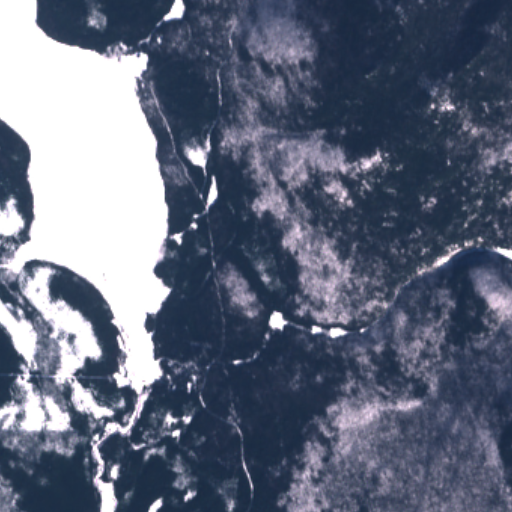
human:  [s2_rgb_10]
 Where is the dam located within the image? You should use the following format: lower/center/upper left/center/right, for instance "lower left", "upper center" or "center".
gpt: The dam is located in the lower left of the image.
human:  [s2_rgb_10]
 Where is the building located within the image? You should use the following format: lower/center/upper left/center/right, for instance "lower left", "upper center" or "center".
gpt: The building is located in the upper left of the image.
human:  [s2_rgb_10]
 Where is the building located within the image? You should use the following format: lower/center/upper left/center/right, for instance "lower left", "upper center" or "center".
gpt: The building is located in the left of the image.
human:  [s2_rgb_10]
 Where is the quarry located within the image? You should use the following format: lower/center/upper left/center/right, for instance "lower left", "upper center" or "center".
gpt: There is no quarry in the image.